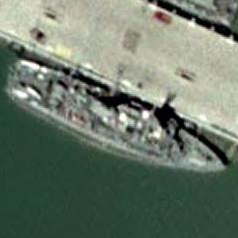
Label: destroyer